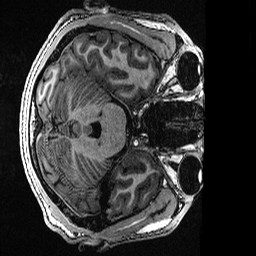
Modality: T1w
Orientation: axial
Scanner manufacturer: ge
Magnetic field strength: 3 T
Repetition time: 0.00766 s
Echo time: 0.003476 s